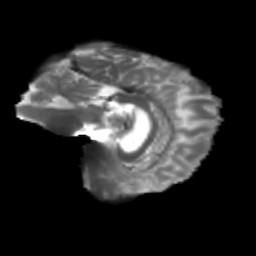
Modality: T2w
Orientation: sagittal
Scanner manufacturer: siemens
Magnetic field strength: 3 T
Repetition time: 4.16 s
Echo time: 0.0806 s